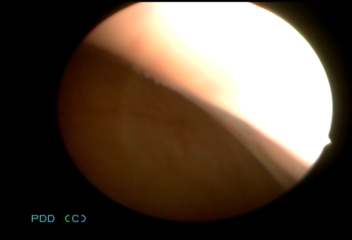
Modality: WLC
Class: Normal mucosa
Bladder cancer association: No